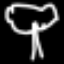
Label: palm tree